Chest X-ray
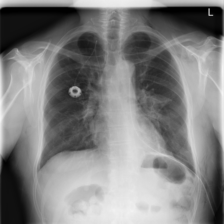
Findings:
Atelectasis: positive
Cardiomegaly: negative
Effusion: negative
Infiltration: negative
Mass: negative
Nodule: negative
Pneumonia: negative
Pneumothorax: negative
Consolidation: negative
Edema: negative
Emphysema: positive
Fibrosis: negative
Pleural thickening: negative
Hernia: negative